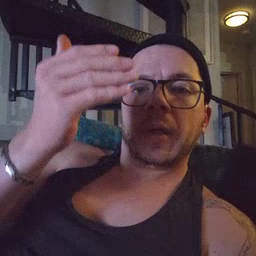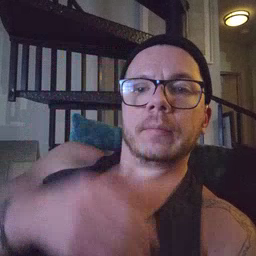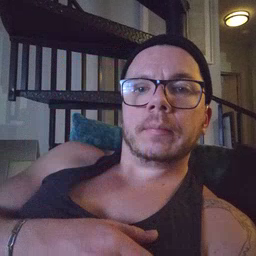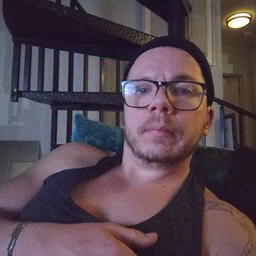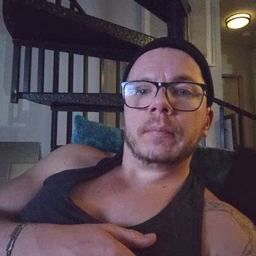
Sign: flag